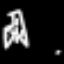
Label: The Eiffel Tower